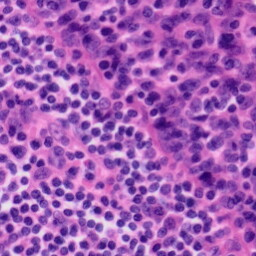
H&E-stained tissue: Tonsil